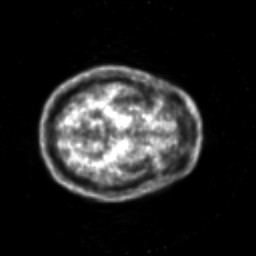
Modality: PET
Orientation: axial
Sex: male
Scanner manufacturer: siemens